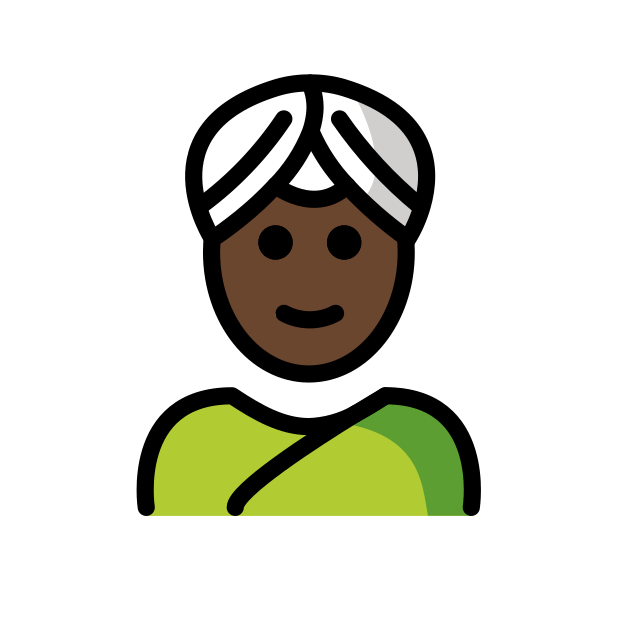
woman wearing turban: dark skin tone